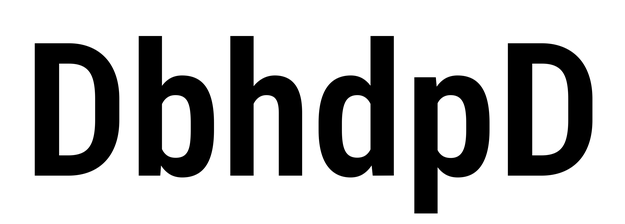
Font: Roboto_Condensed_SemiBold